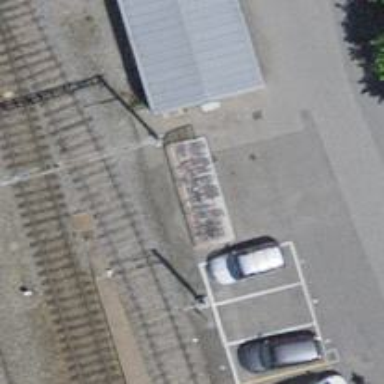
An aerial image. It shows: Shed designated for bicycle parking.